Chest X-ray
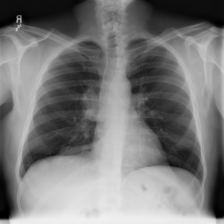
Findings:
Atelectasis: negative
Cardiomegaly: negative
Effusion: negative
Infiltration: negative
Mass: negative
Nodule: negative
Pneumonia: negative
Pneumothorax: negative
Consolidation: negative
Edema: negative
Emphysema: negative
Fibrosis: negative
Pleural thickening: negative
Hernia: negative